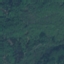
Land use / land cover: Forest